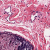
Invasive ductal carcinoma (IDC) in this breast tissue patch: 0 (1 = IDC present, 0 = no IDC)